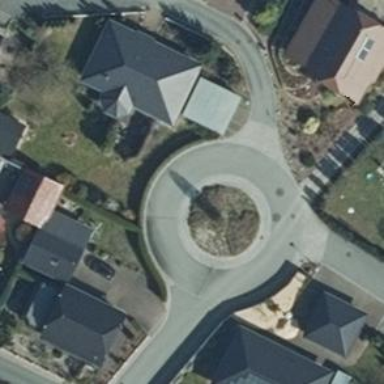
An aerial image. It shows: Roundabout on living street.